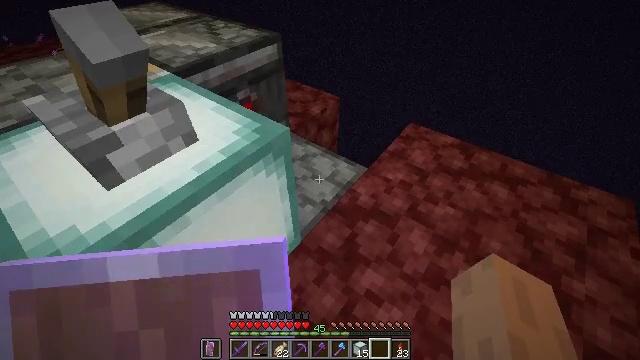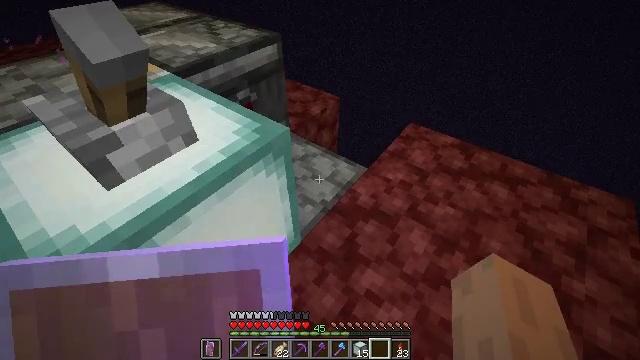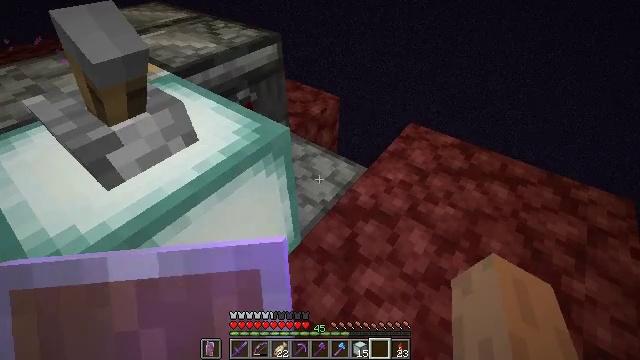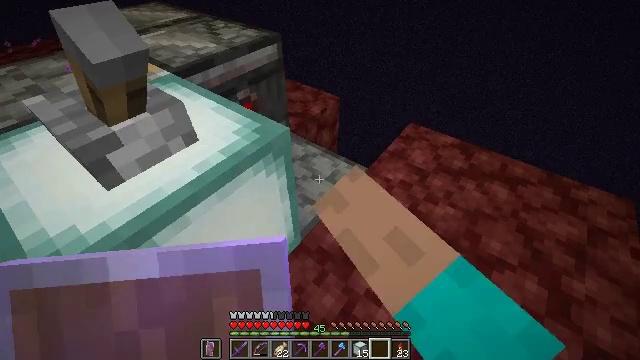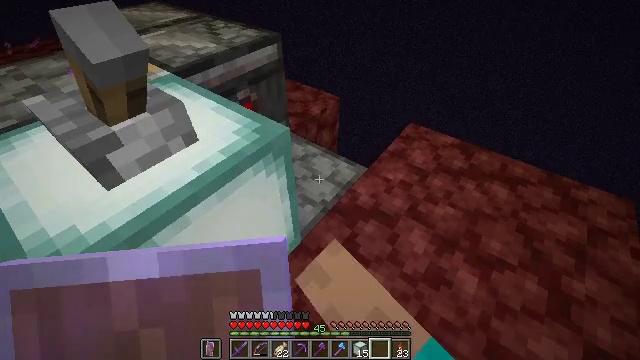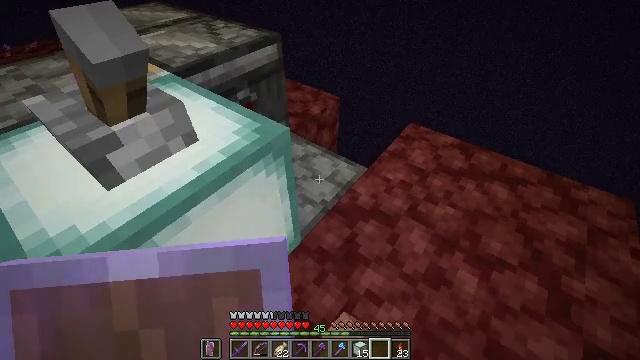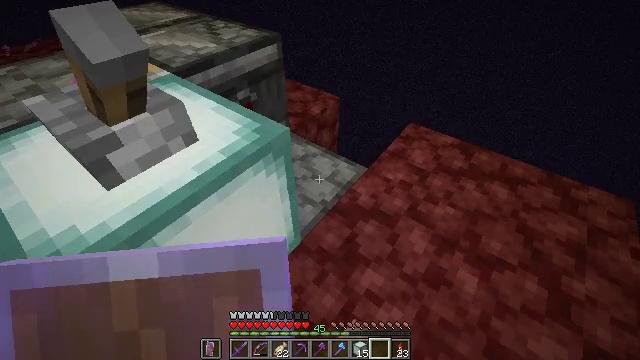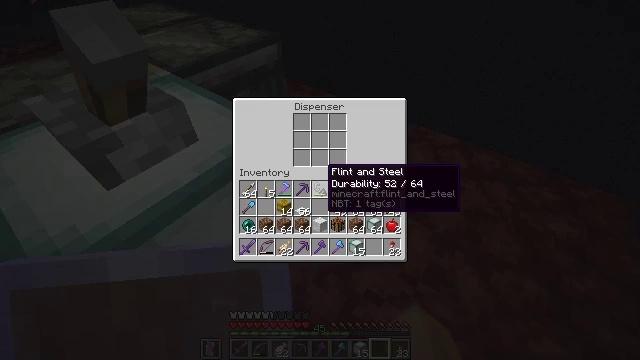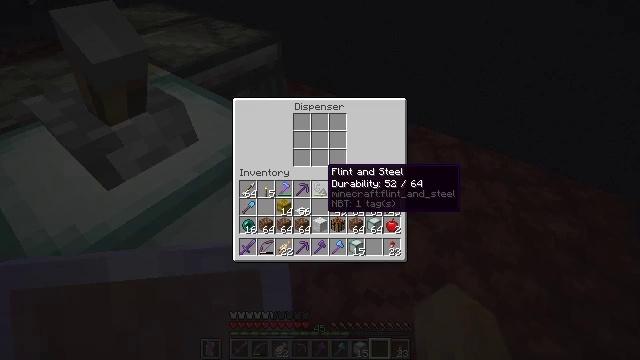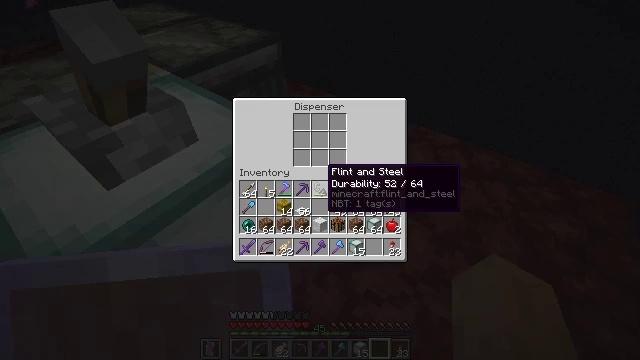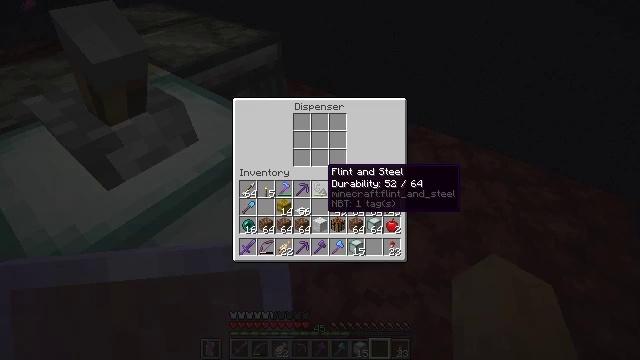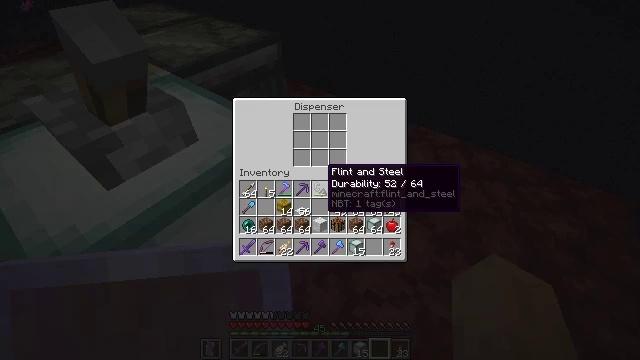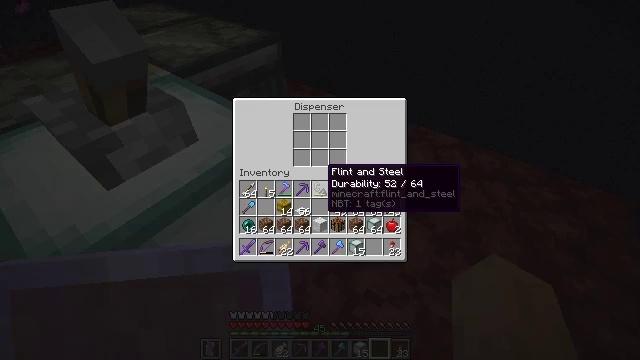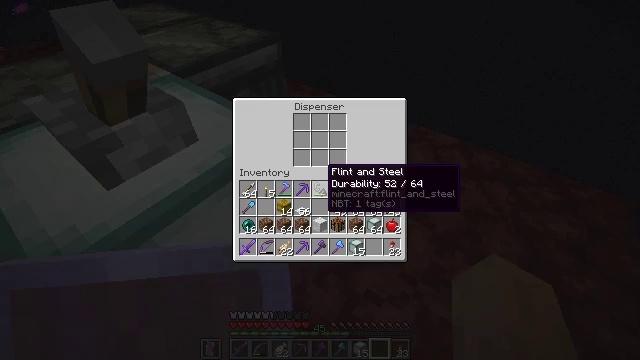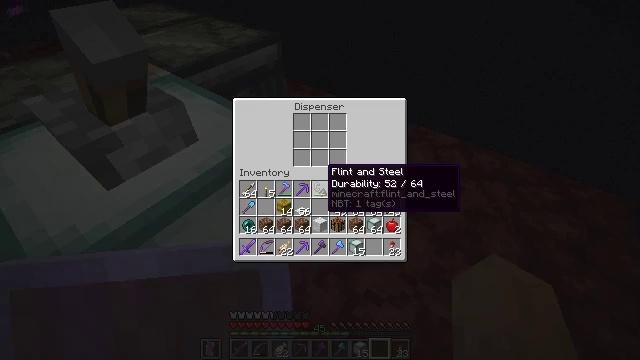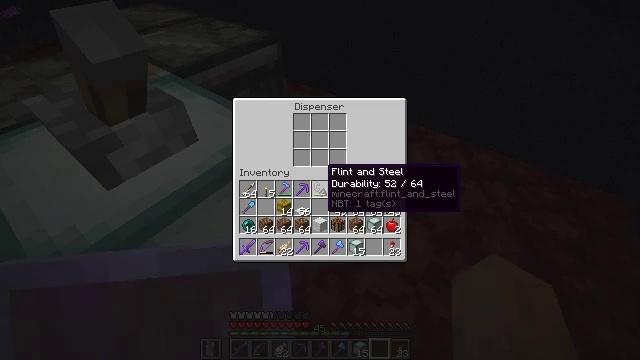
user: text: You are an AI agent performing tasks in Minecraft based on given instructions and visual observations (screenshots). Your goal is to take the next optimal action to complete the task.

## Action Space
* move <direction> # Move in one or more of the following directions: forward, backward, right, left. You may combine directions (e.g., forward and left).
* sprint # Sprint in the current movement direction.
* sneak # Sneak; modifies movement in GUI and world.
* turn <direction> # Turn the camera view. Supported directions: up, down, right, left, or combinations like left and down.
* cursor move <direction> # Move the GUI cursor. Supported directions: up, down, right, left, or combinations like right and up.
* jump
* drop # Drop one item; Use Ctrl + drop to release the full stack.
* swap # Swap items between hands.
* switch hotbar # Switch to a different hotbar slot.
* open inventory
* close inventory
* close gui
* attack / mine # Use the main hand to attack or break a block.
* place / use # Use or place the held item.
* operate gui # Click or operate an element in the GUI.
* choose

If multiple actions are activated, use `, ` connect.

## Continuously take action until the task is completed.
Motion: motion action
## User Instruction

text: Retrieve the lever from the wall.
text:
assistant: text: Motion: no_op
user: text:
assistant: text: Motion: use / place
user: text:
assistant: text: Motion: use / place
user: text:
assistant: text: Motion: use / place
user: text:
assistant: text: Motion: no_op
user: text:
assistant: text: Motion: no_op
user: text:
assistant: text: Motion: open gui
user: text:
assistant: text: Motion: no_op
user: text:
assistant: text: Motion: no_op
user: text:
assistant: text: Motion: no_op
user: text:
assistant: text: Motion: no_op
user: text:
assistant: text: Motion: no_op
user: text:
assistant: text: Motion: no_op
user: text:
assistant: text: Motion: no_op
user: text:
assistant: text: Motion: no_op
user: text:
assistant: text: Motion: no_op
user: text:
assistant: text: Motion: no_op
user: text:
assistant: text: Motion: no_op
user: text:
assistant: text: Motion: no_op
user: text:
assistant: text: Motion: no_op
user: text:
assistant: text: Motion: no_op
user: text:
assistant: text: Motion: no_op
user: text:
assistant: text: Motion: close gui
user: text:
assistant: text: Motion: no_op
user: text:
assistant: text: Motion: turn left and up
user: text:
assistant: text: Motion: turn left and up
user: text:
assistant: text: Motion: turn left
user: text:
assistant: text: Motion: turn left and up
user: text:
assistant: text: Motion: turn left and up
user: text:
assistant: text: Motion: turn left